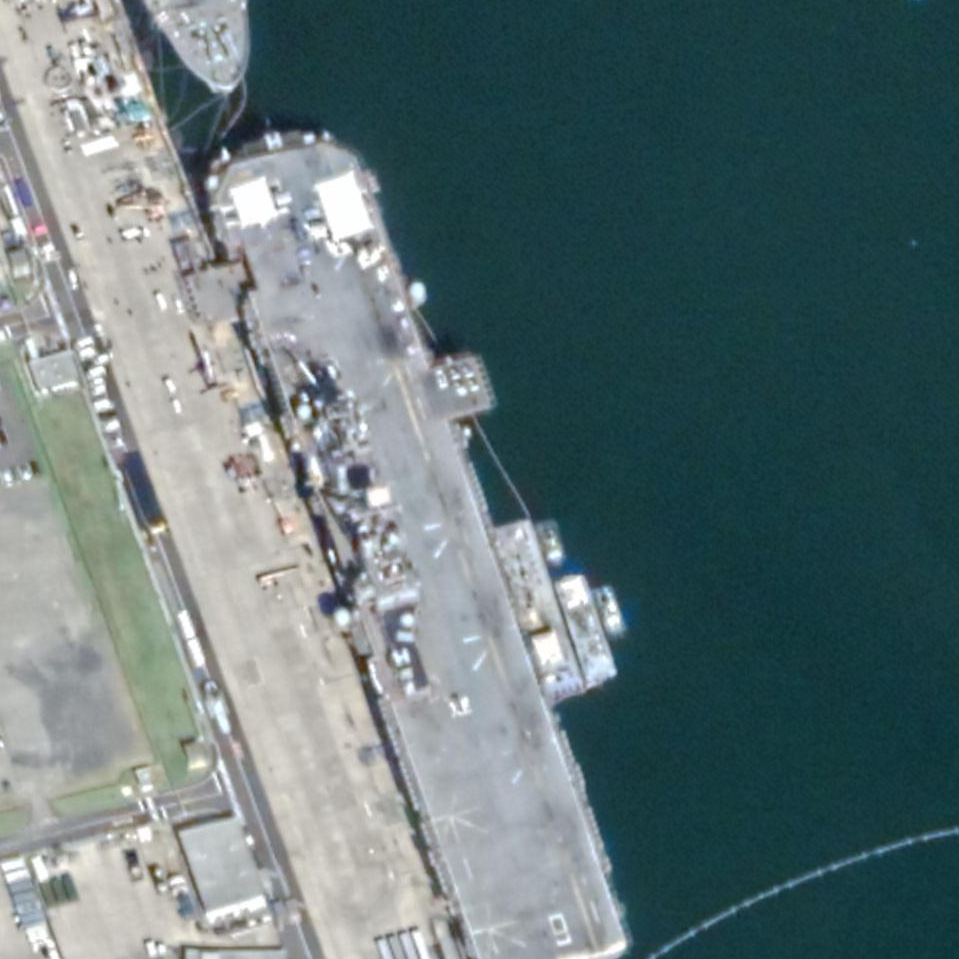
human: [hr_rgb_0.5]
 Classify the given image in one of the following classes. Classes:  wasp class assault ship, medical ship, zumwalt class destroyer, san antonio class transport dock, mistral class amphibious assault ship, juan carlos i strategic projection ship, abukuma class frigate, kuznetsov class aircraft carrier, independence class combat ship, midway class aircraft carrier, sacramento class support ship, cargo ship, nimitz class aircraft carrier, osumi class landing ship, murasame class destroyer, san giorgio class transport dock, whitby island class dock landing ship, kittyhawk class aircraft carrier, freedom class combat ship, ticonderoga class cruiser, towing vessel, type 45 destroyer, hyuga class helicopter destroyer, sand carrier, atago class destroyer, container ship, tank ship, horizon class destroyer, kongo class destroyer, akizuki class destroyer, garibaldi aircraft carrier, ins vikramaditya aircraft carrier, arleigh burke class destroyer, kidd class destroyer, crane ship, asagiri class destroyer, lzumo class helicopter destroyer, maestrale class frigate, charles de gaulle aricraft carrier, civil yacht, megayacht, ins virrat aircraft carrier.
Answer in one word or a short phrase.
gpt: Wasp class assault ship